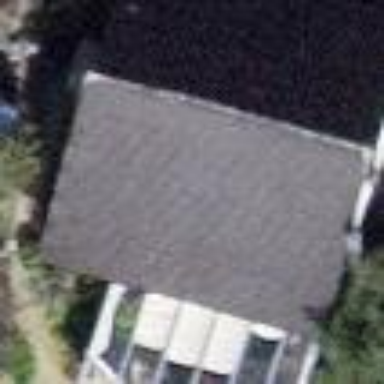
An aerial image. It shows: Simple and straightforward house.